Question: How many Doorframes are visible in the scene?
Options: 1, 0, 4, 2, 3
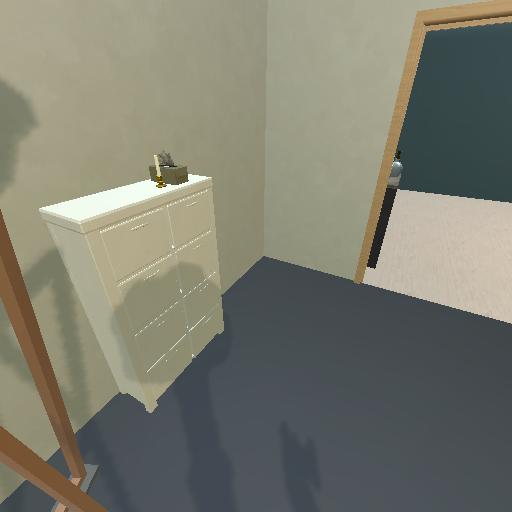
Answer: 1